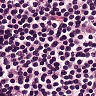
Metastatic tissue present: no